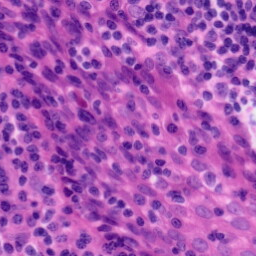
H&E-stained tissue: Tonsil